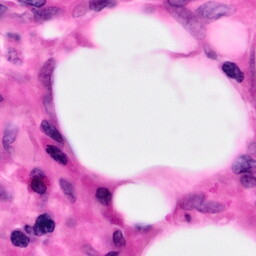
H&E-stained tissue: Pancreatic